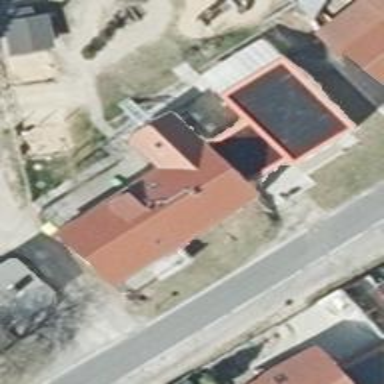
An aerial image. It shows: Kindergarten.